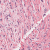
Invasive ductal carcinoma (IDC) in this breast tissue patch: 1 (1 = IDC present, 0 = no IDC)